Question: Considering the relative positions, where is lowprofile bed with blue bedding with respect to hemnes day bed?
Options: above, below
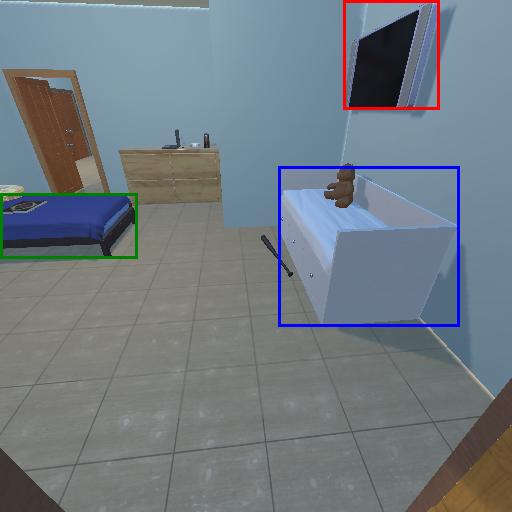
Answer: above